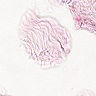
Metastatic tissue present: no